Field crop: tomato
Growth stage: 1
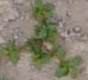
Species: portulaca